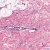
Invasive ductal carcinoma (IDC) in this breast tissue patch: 0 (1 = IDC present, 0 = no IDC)